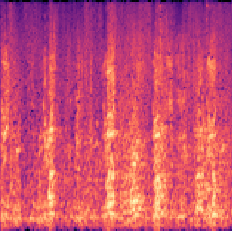
Sound class: Pig